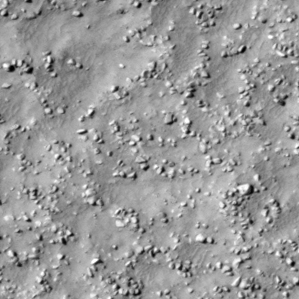
Label: non_frost